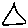
Label: triangle